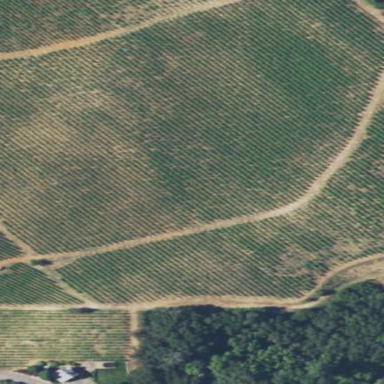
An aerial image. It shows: Vineyard where grapes are grown.